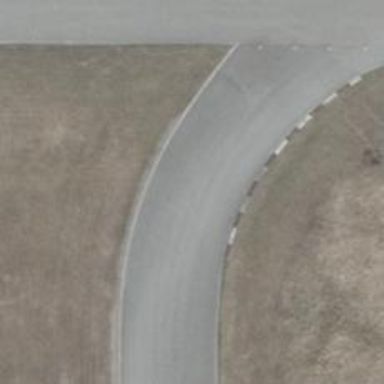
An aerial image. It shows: Raceway road.